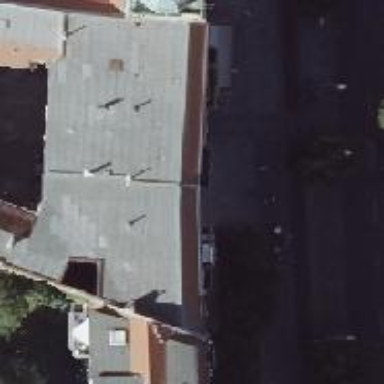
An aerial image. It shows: Hardware shop.